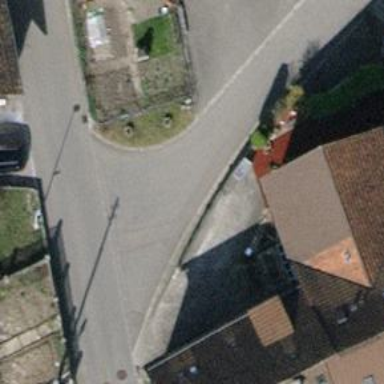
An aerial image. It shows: Residential road with asphalt surface.